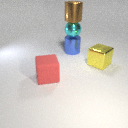
large red rubber cube in front of large yellow metal cube